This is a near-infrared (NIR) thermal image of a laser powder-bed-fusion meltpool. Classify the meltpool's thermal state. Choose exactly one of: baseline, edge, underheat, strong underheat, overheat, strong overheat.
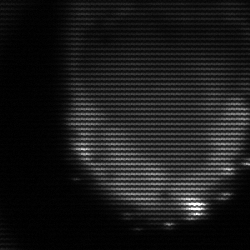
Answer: edge